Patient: sex M, age 80
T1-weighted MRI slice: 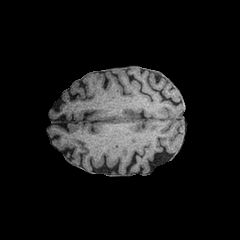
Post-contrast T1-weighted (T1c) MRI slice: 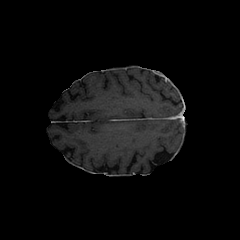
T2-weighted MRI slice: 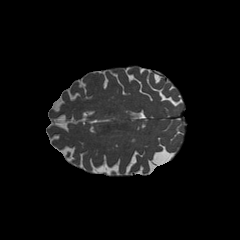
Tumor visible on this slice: no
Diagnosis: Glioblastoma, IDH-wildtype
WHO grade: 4